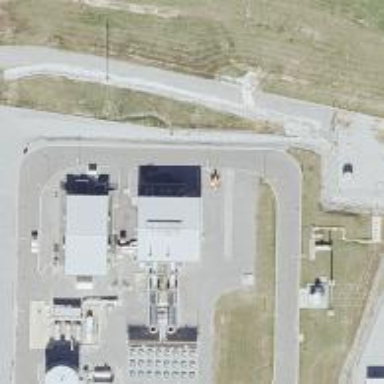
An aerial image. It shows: Gas-powered generator.